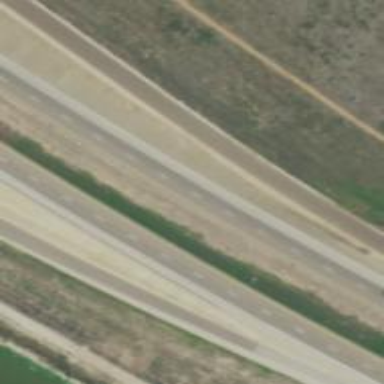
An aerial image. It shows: Trunk highway with expressway features.